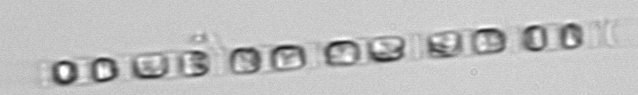
Label: Skeletonema